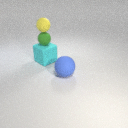
small yellow rubber sphere above large cyan rubber cube